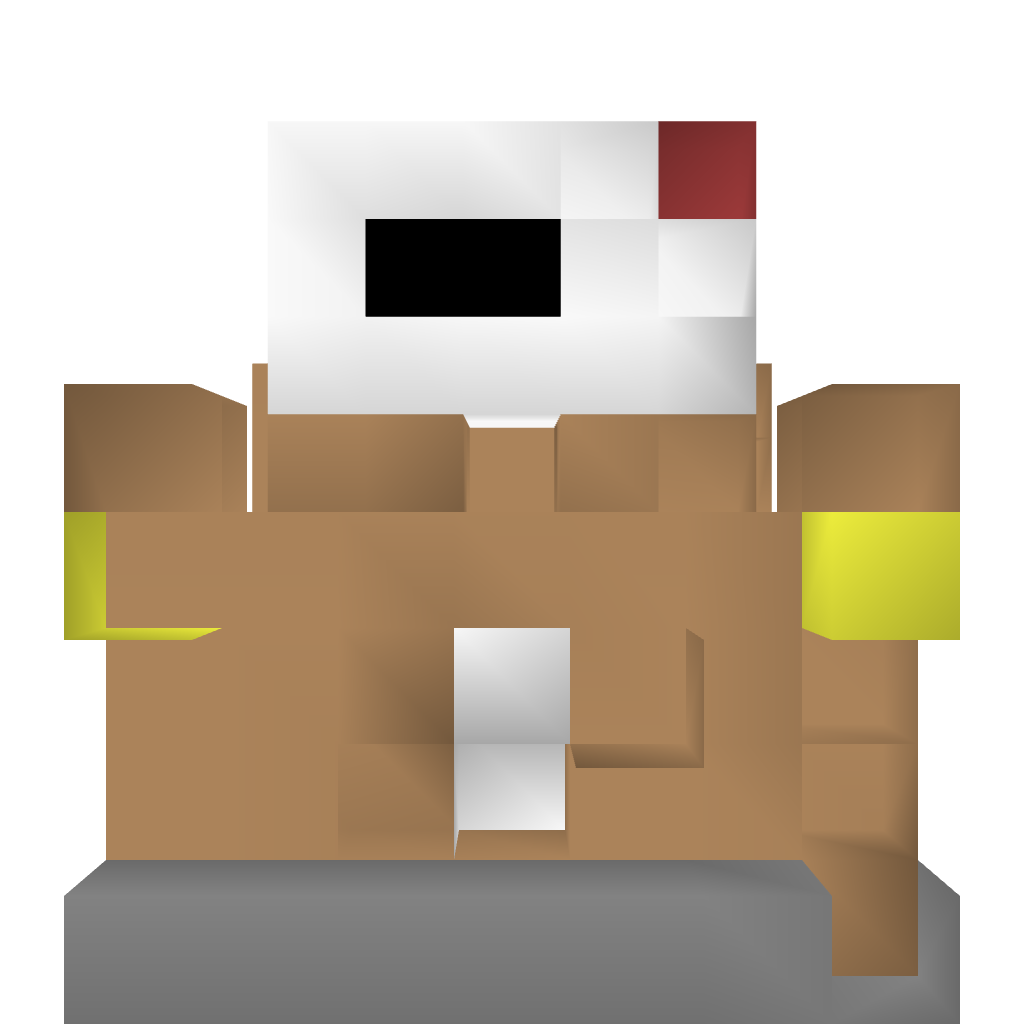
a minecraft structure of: PostOffice bad low quality